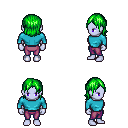
a pixel art fantasy rpg character, female body template, dark elf, purple skin, teal long-sleeve shirt, magenta pants, green long bangs hairstyle, four views (front, back, left, right), 2x2 character sprite sheet, small pixel art, hard edges, no anti-aliasing